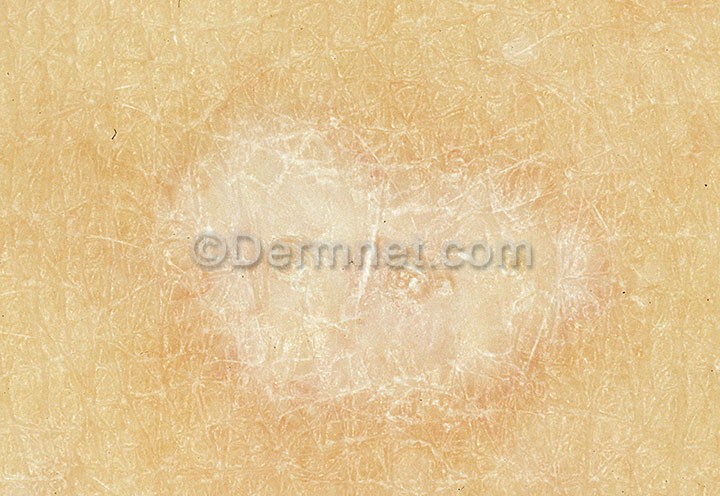
Disease: Psoriasis pictures Lichen Planus and related diseases